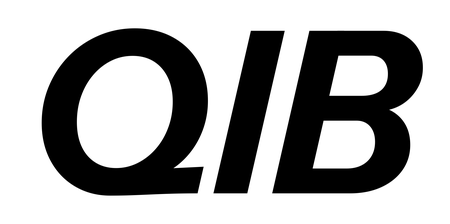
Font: InstrumentSans-Italic_Bold_Italic